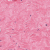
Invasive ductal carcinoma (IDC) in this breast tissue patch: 0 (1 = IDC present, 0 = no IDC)